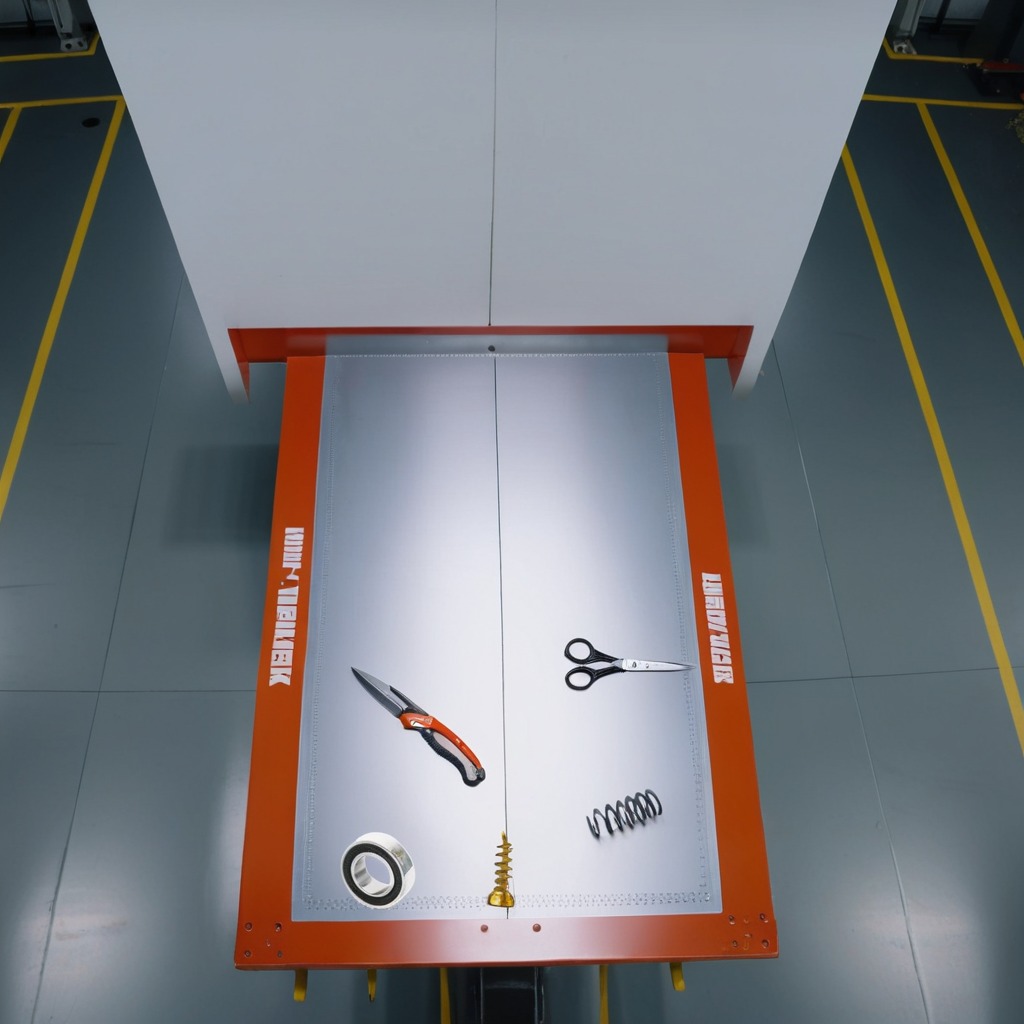
A metal ball bearing, a utility knife, a metal machine screw, a coiled metal spring, and a pair of scissors are lying on the toolbox surface.